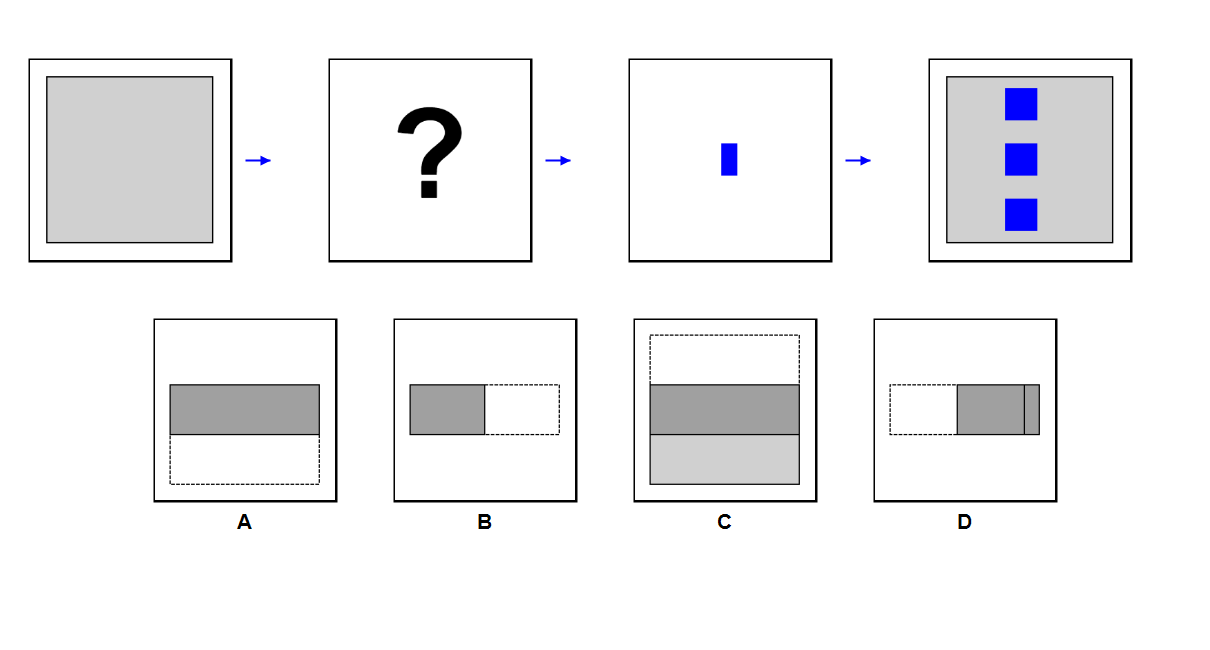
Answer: B